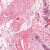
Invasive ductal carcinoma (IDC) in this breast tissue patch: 0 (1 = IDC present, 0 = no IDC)